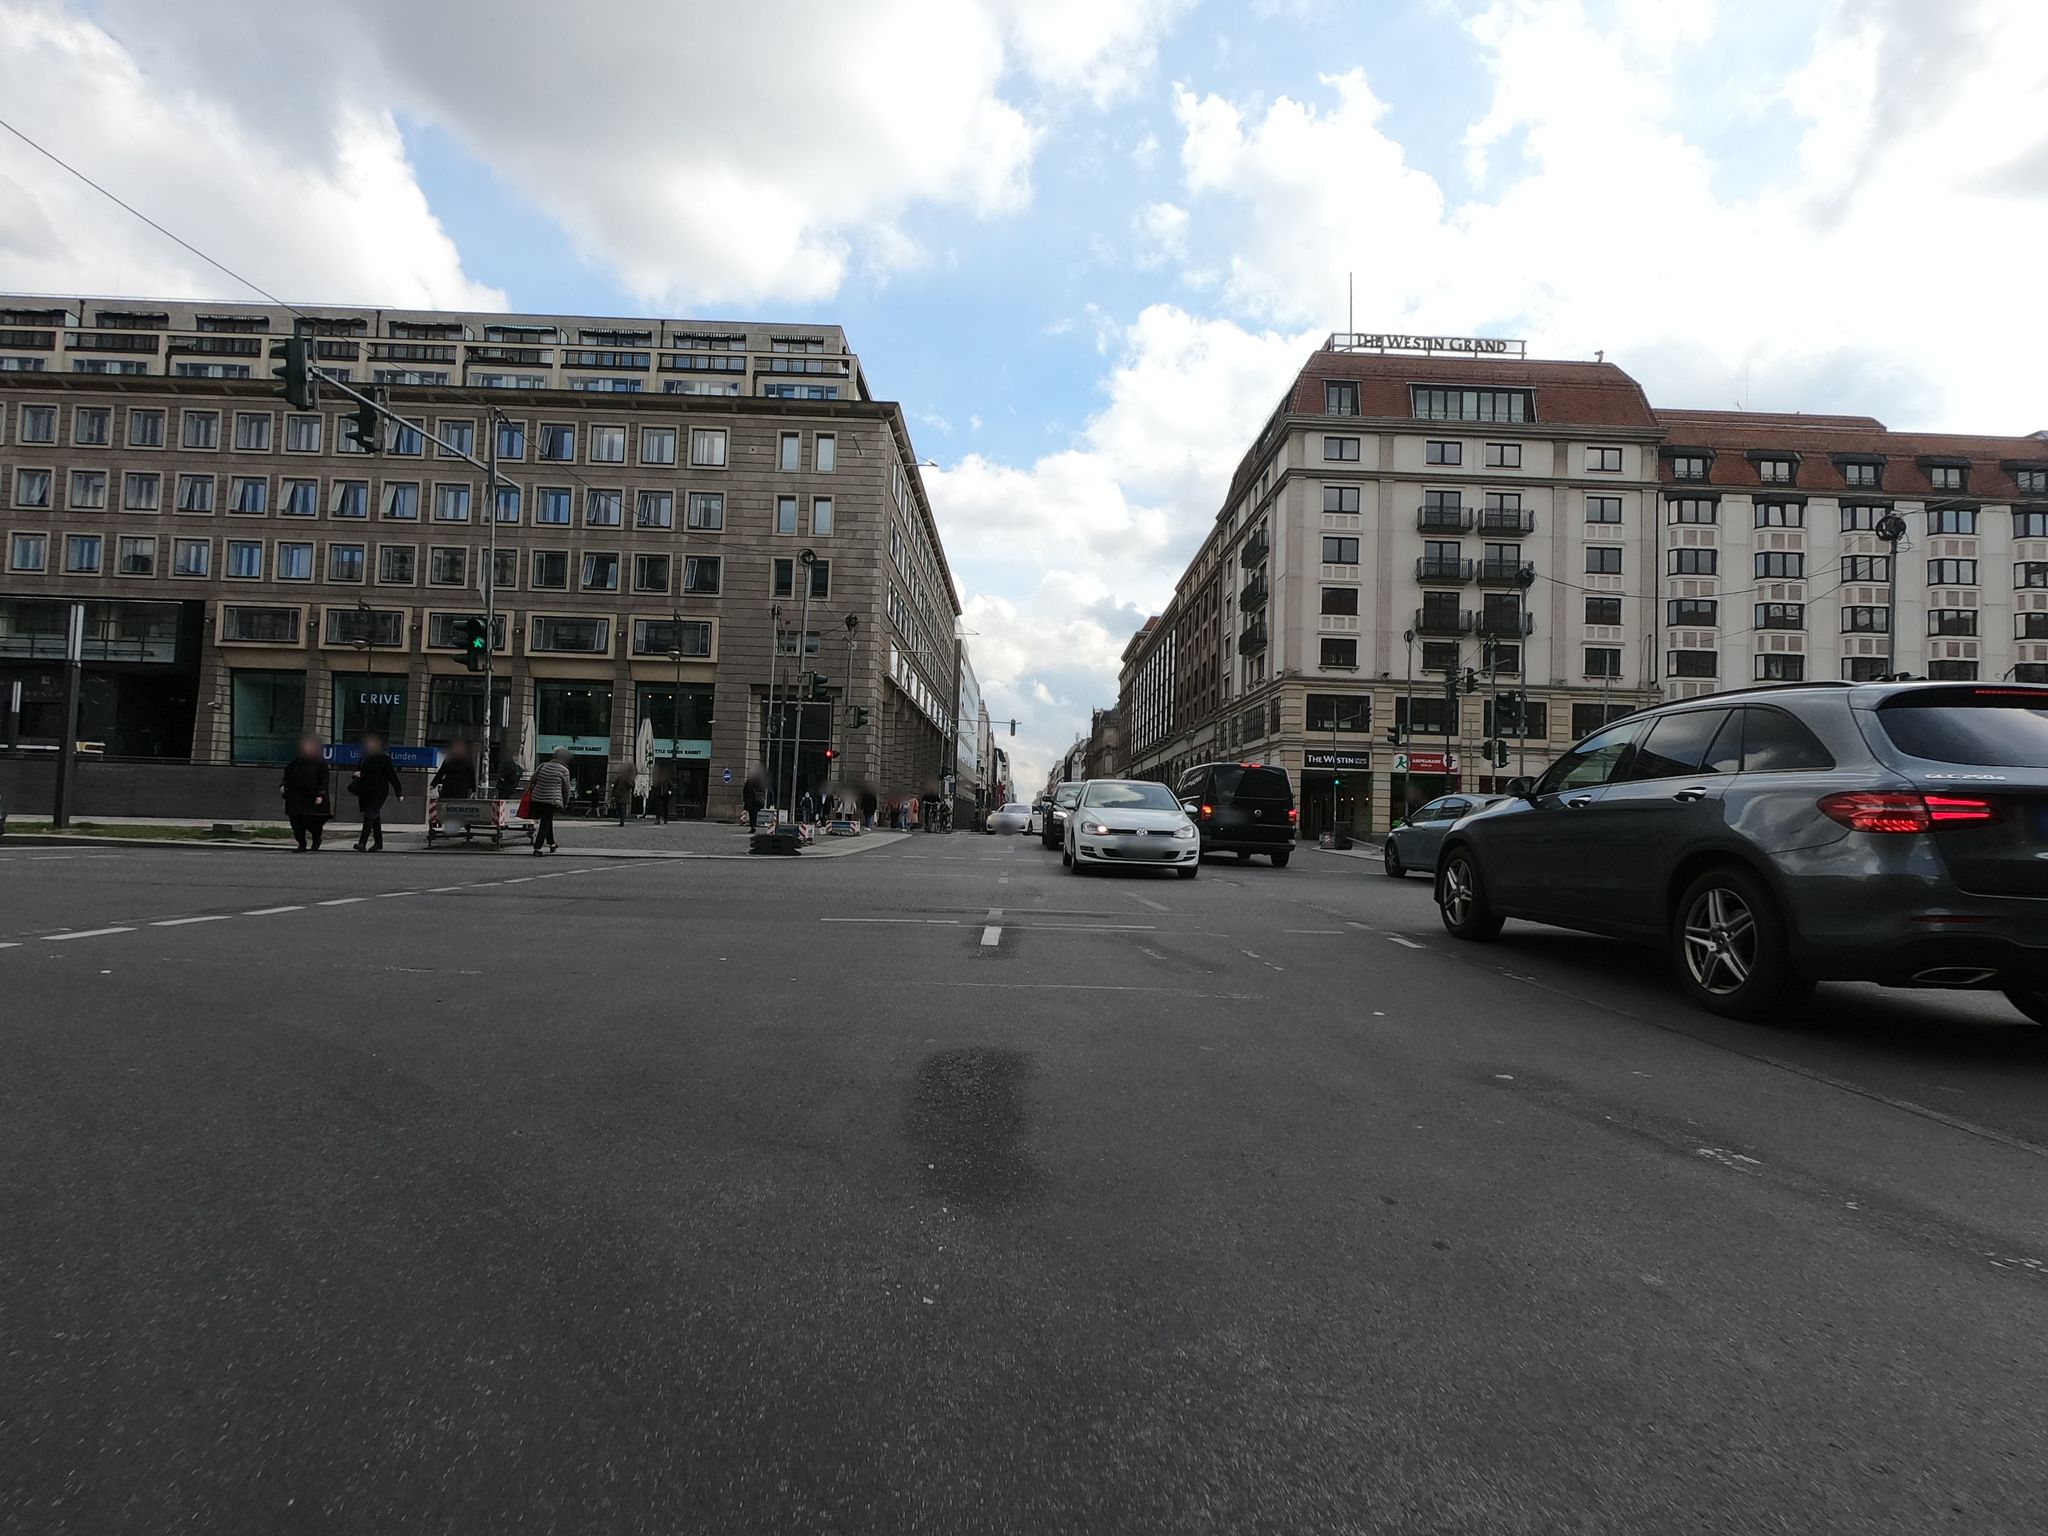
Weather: cloudy
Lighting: day
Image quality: good
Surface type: driving surface
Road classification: footway
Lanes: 4
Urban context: urban centre
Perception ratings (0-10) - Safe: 4.24, Lively: 5.89, Beautiful: 6.69, Boring: 0.61, Depressing: 3.43, Wealthy: 7.86